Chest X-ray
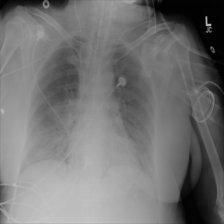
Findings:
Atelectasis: negative
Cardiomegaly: negative
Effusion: negative
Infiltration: negative
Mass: negative
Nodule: negative
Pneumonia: negative
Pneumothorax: negative
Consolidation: negative
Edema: negative
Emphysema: negative
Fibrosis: negative
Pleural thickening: negative
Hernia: negative